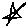
Label: star